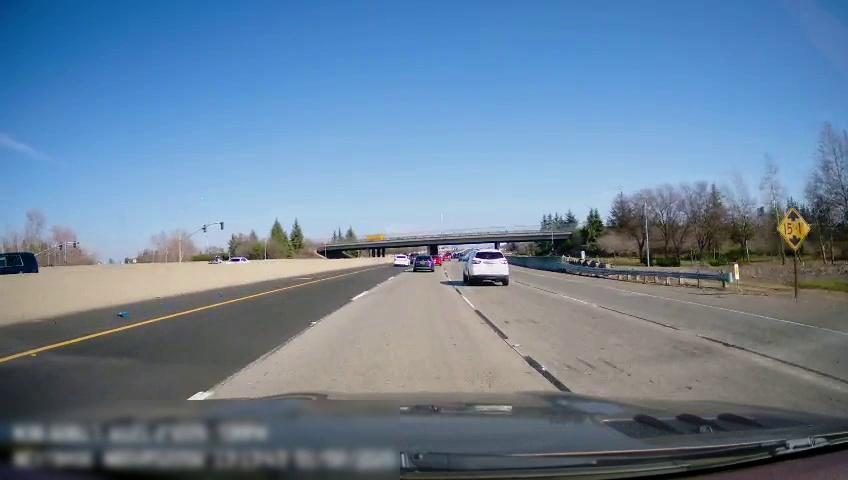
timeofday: Day
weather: Sunny
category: Vehicles | SUV
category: Vehicles | Car
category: Drivable Space
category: Vehicles | SUV
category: Vehicles | Car
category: Vehicles | SUV
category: Vehicles | Car
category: Vehicles | Car
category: Lanes | Alternate Lane
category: Lanes | Alternate Lane
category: Lanes | Current Lane
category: Lanes | Current Lane
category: Lanes | Alternate Lane
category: Traffic | Signs